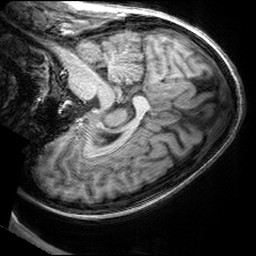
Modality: T1w
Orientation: sagittal
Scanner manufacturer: siemens
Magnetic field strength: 3 T
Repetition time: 2.53 s
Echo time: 0.00299 s